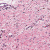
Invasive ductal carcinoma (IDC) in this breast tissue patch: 0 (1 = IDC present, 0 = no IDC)